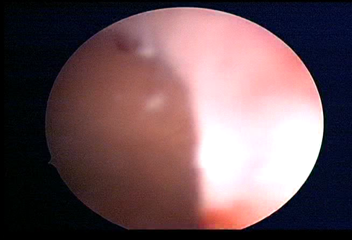
Modality: WLC
Class: Normal mucosa
Bladder cancer association: No